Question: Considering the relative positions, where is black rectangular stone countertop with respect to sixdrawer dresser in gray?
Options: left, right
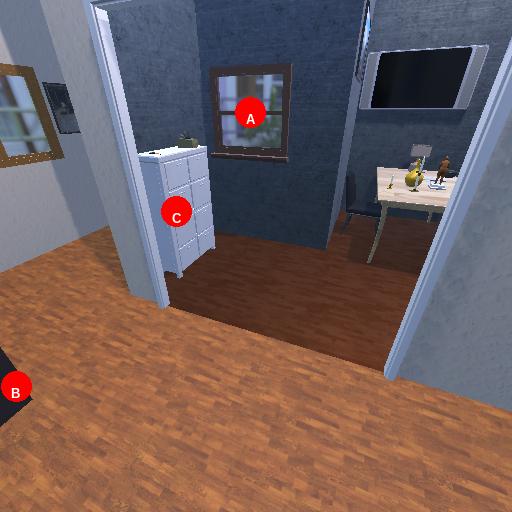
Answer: left